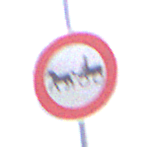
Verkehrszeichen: VerbotGespannfuhrwerke
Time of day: SunriseSunset
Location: Outdoor (Nature)
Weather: PartlyCloudy
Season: NotSpecified
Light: Natural